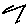
Label: zigzag